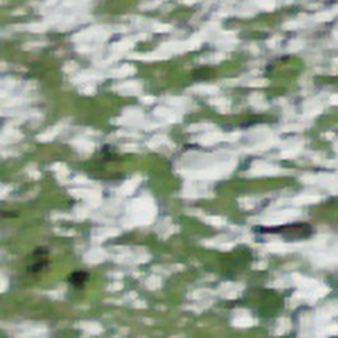
Label: bouldering_area